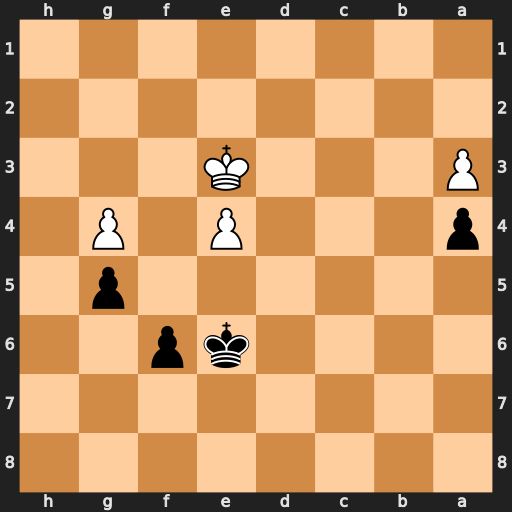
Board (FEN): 8/8/4kp2/6p1/p3P1P1/P3K3/8/8
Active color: b
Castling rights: -
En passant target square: -
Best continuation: Ke5 Kf3 Kd4